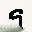
Label: 9